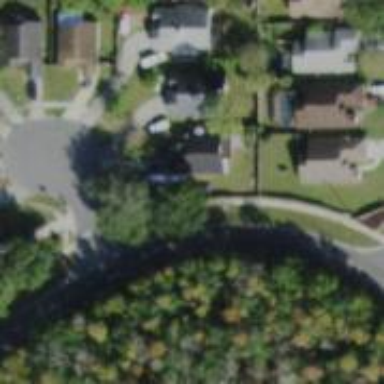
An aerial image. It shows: Residential road with sidewalk on the left side.